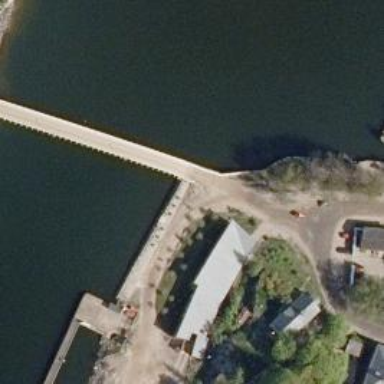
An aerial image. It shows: Man-made pier.